Field crop: maize
Growth stage: 2
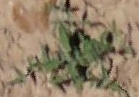
Species: atriplex